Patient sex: F
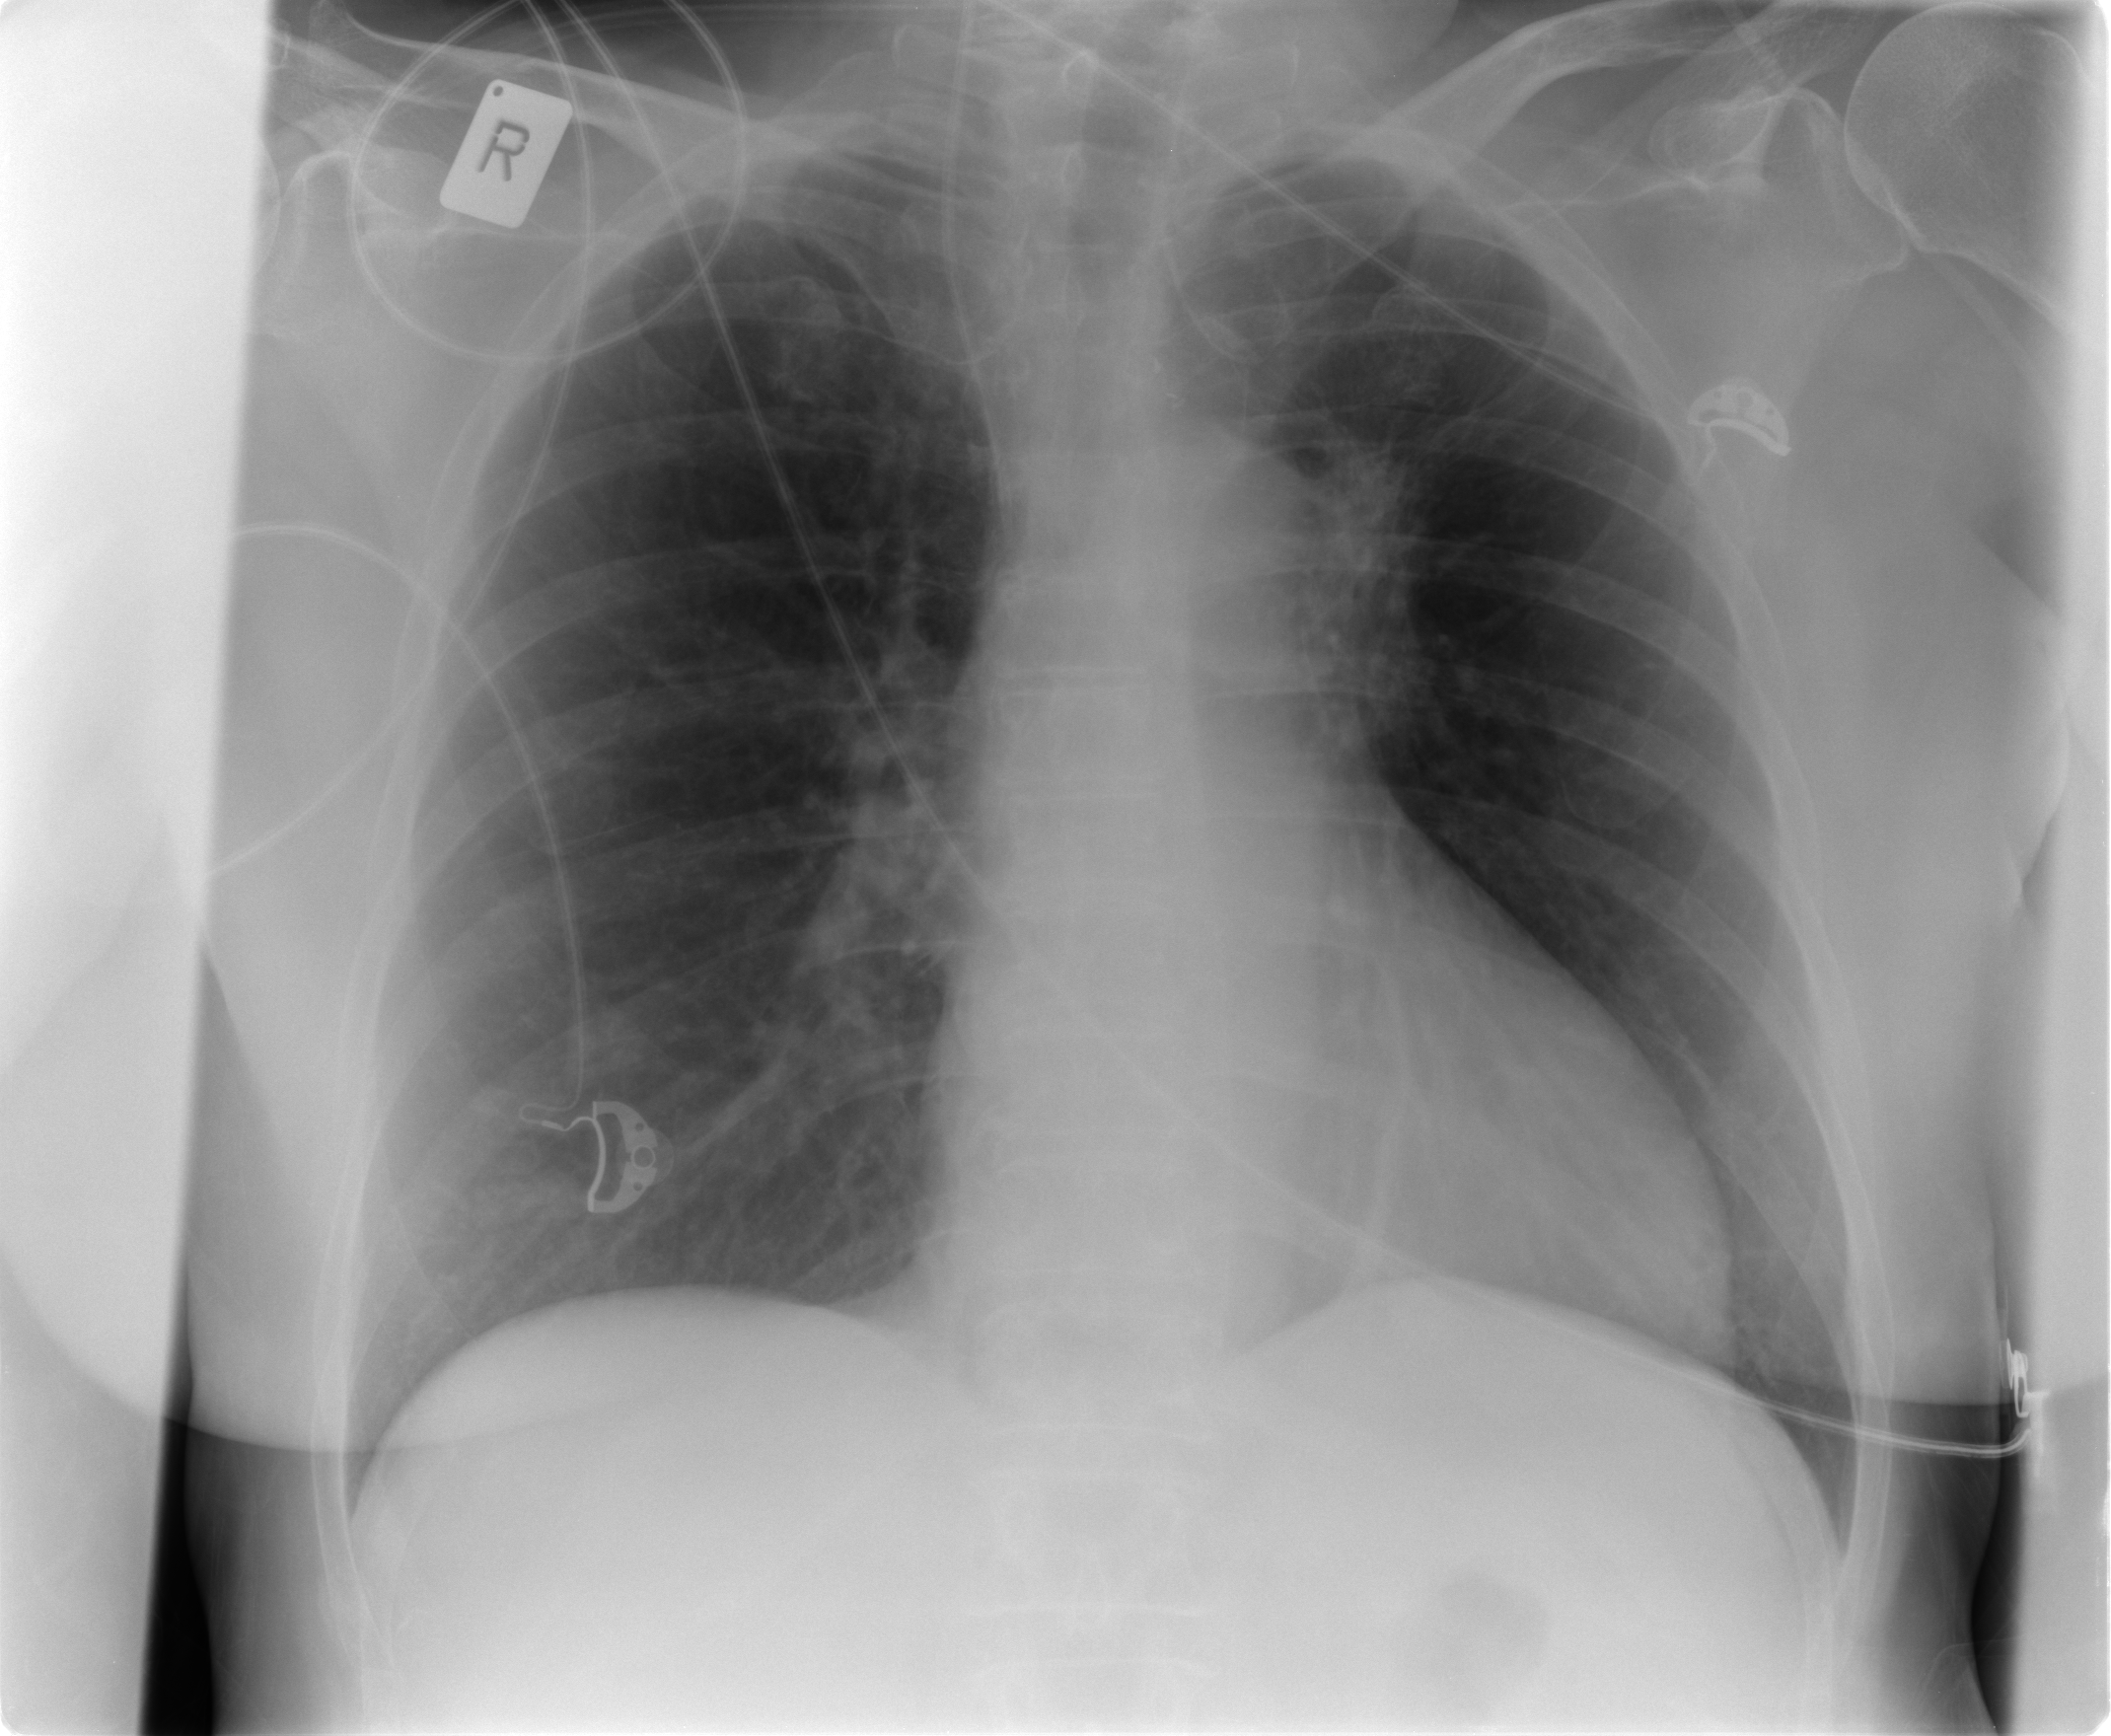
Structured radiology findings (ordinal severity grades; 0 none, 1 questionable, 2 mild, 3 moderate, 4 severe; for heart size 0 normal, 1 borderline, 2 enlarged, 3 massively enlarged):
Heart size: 2
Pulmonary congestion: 2
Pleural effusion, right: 0
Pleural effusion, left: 0
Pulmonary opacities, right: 2
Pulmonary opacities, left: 0
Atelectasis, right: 2
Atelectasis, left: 0